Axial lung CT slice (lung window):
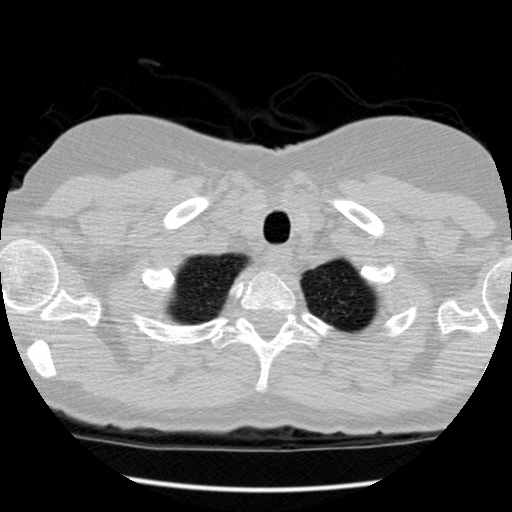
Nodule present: no